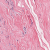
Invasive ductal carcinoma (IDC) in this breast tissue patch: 0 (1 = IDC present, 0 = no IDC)